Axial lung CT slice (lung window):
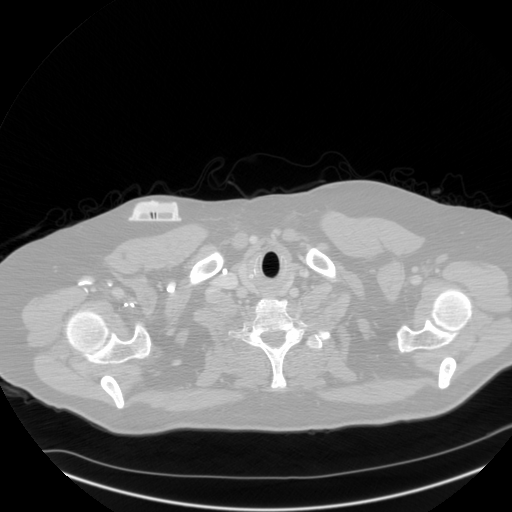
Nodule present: no